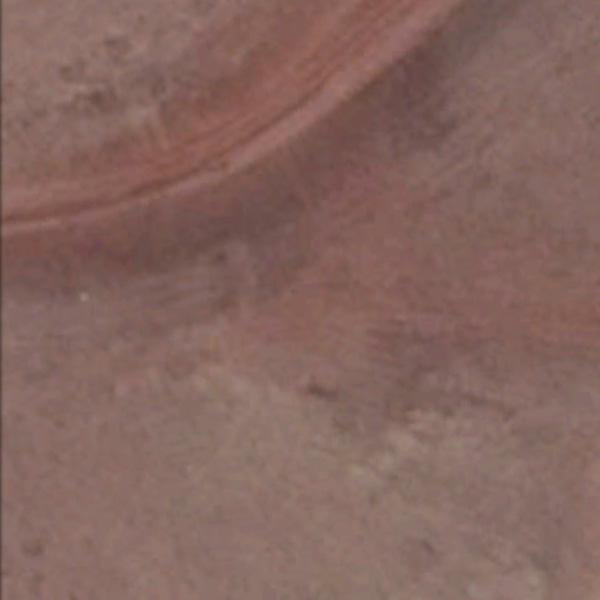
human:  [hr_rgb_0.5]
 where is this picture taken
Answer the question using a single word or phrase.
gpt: bare land